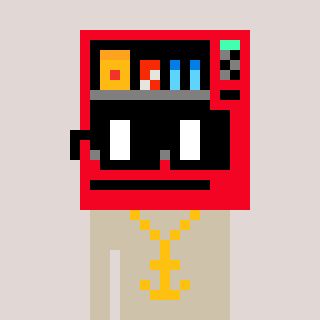
a pixel art character with square black glasses, a vending machine-shaped head and a bege-colored body on a warm background